Interaction volume radius: 10 \u00c5
Interaction volume height: 15 \u00c5
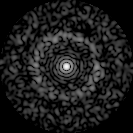
Disorder parameter: 0.8618